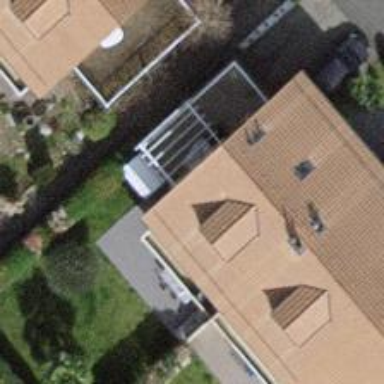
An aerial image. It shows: View of roof of building.